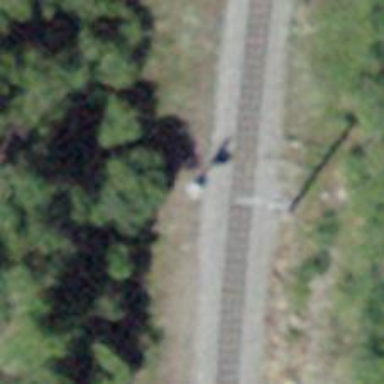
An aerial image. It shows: Railway signal.